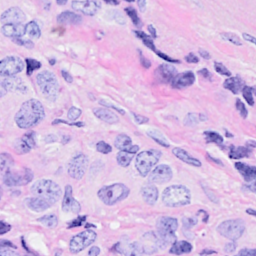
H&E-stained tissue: Breast